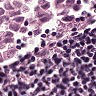
Metastatic tissue present: yes